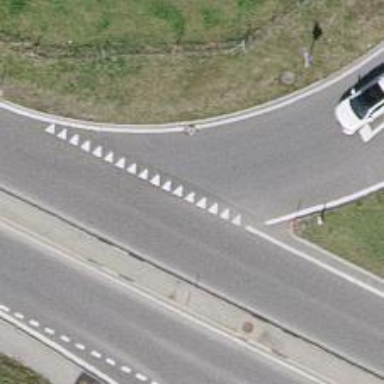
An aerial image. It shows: Road with "give way" sign.